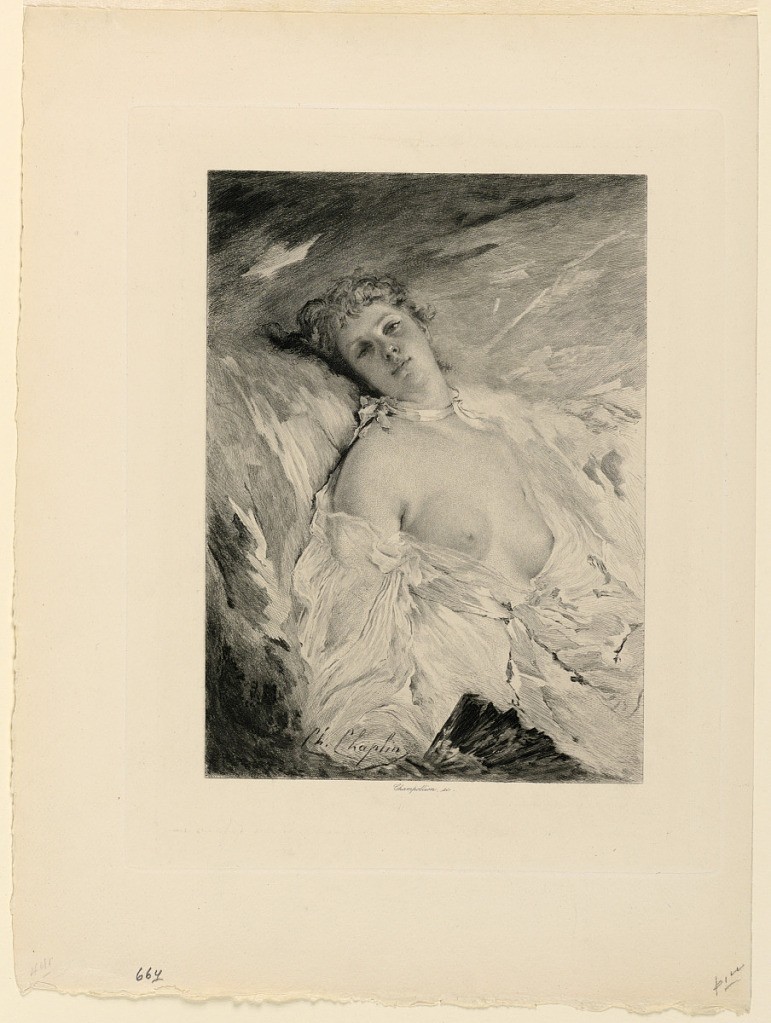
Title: Reclining Woman
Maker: Eugene Andre Champollion, French, 1848 - 1901
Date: ca. 1880
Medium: Etching on paper
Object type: Print
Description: A half-nude reclining woman, lightly clothes in chiffon, her hair spread over a pillow. Half-length figure.